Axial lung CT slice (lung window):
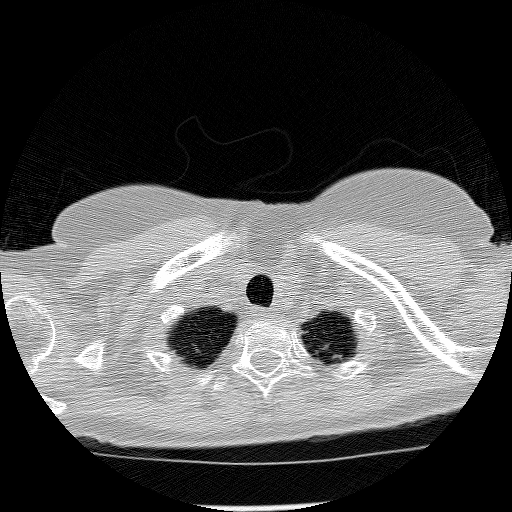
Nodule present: no